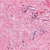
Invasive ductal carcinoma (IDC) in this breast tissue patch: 0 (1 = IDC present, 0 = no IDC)